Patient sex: M
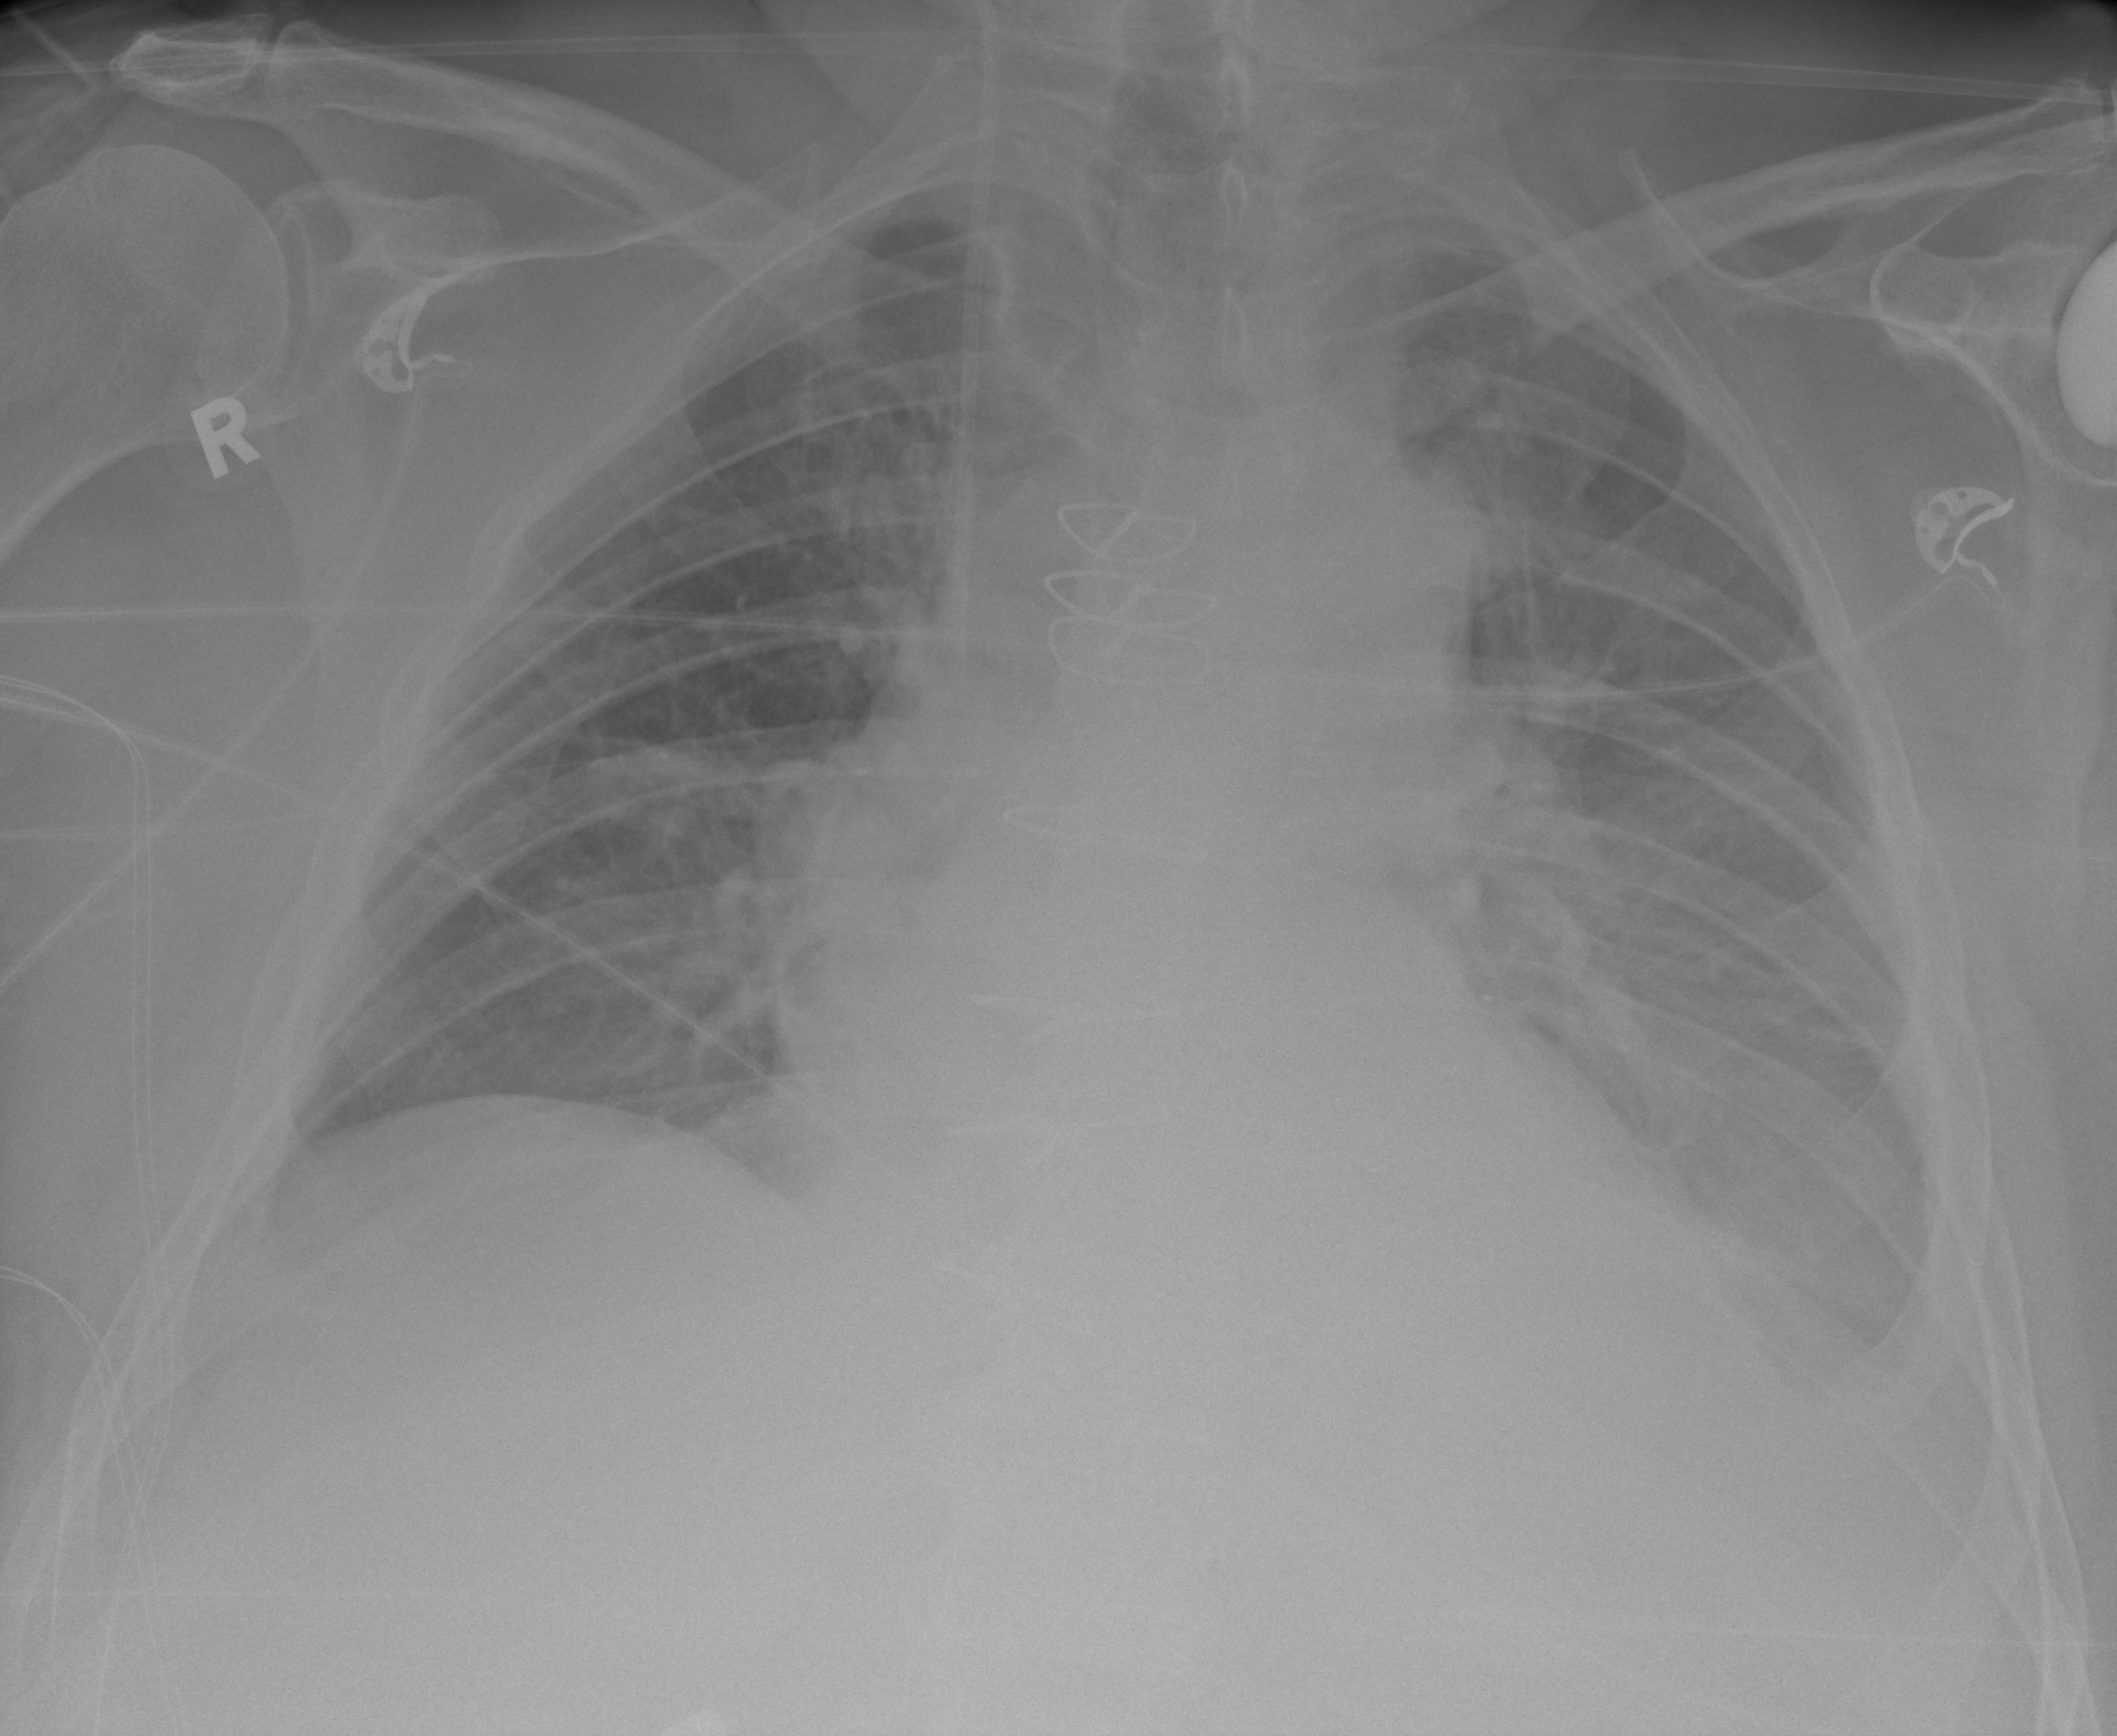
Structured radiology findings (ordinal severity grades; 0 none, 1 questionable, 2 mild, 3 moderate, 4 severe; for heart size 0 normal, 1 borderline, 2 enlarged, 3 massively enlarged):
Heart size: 2
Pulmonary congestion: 2
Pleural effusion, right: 0
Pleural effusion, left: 2
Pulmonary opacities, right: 0
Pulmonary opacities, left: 0
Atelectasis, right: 2
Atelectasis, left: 2